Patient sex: F
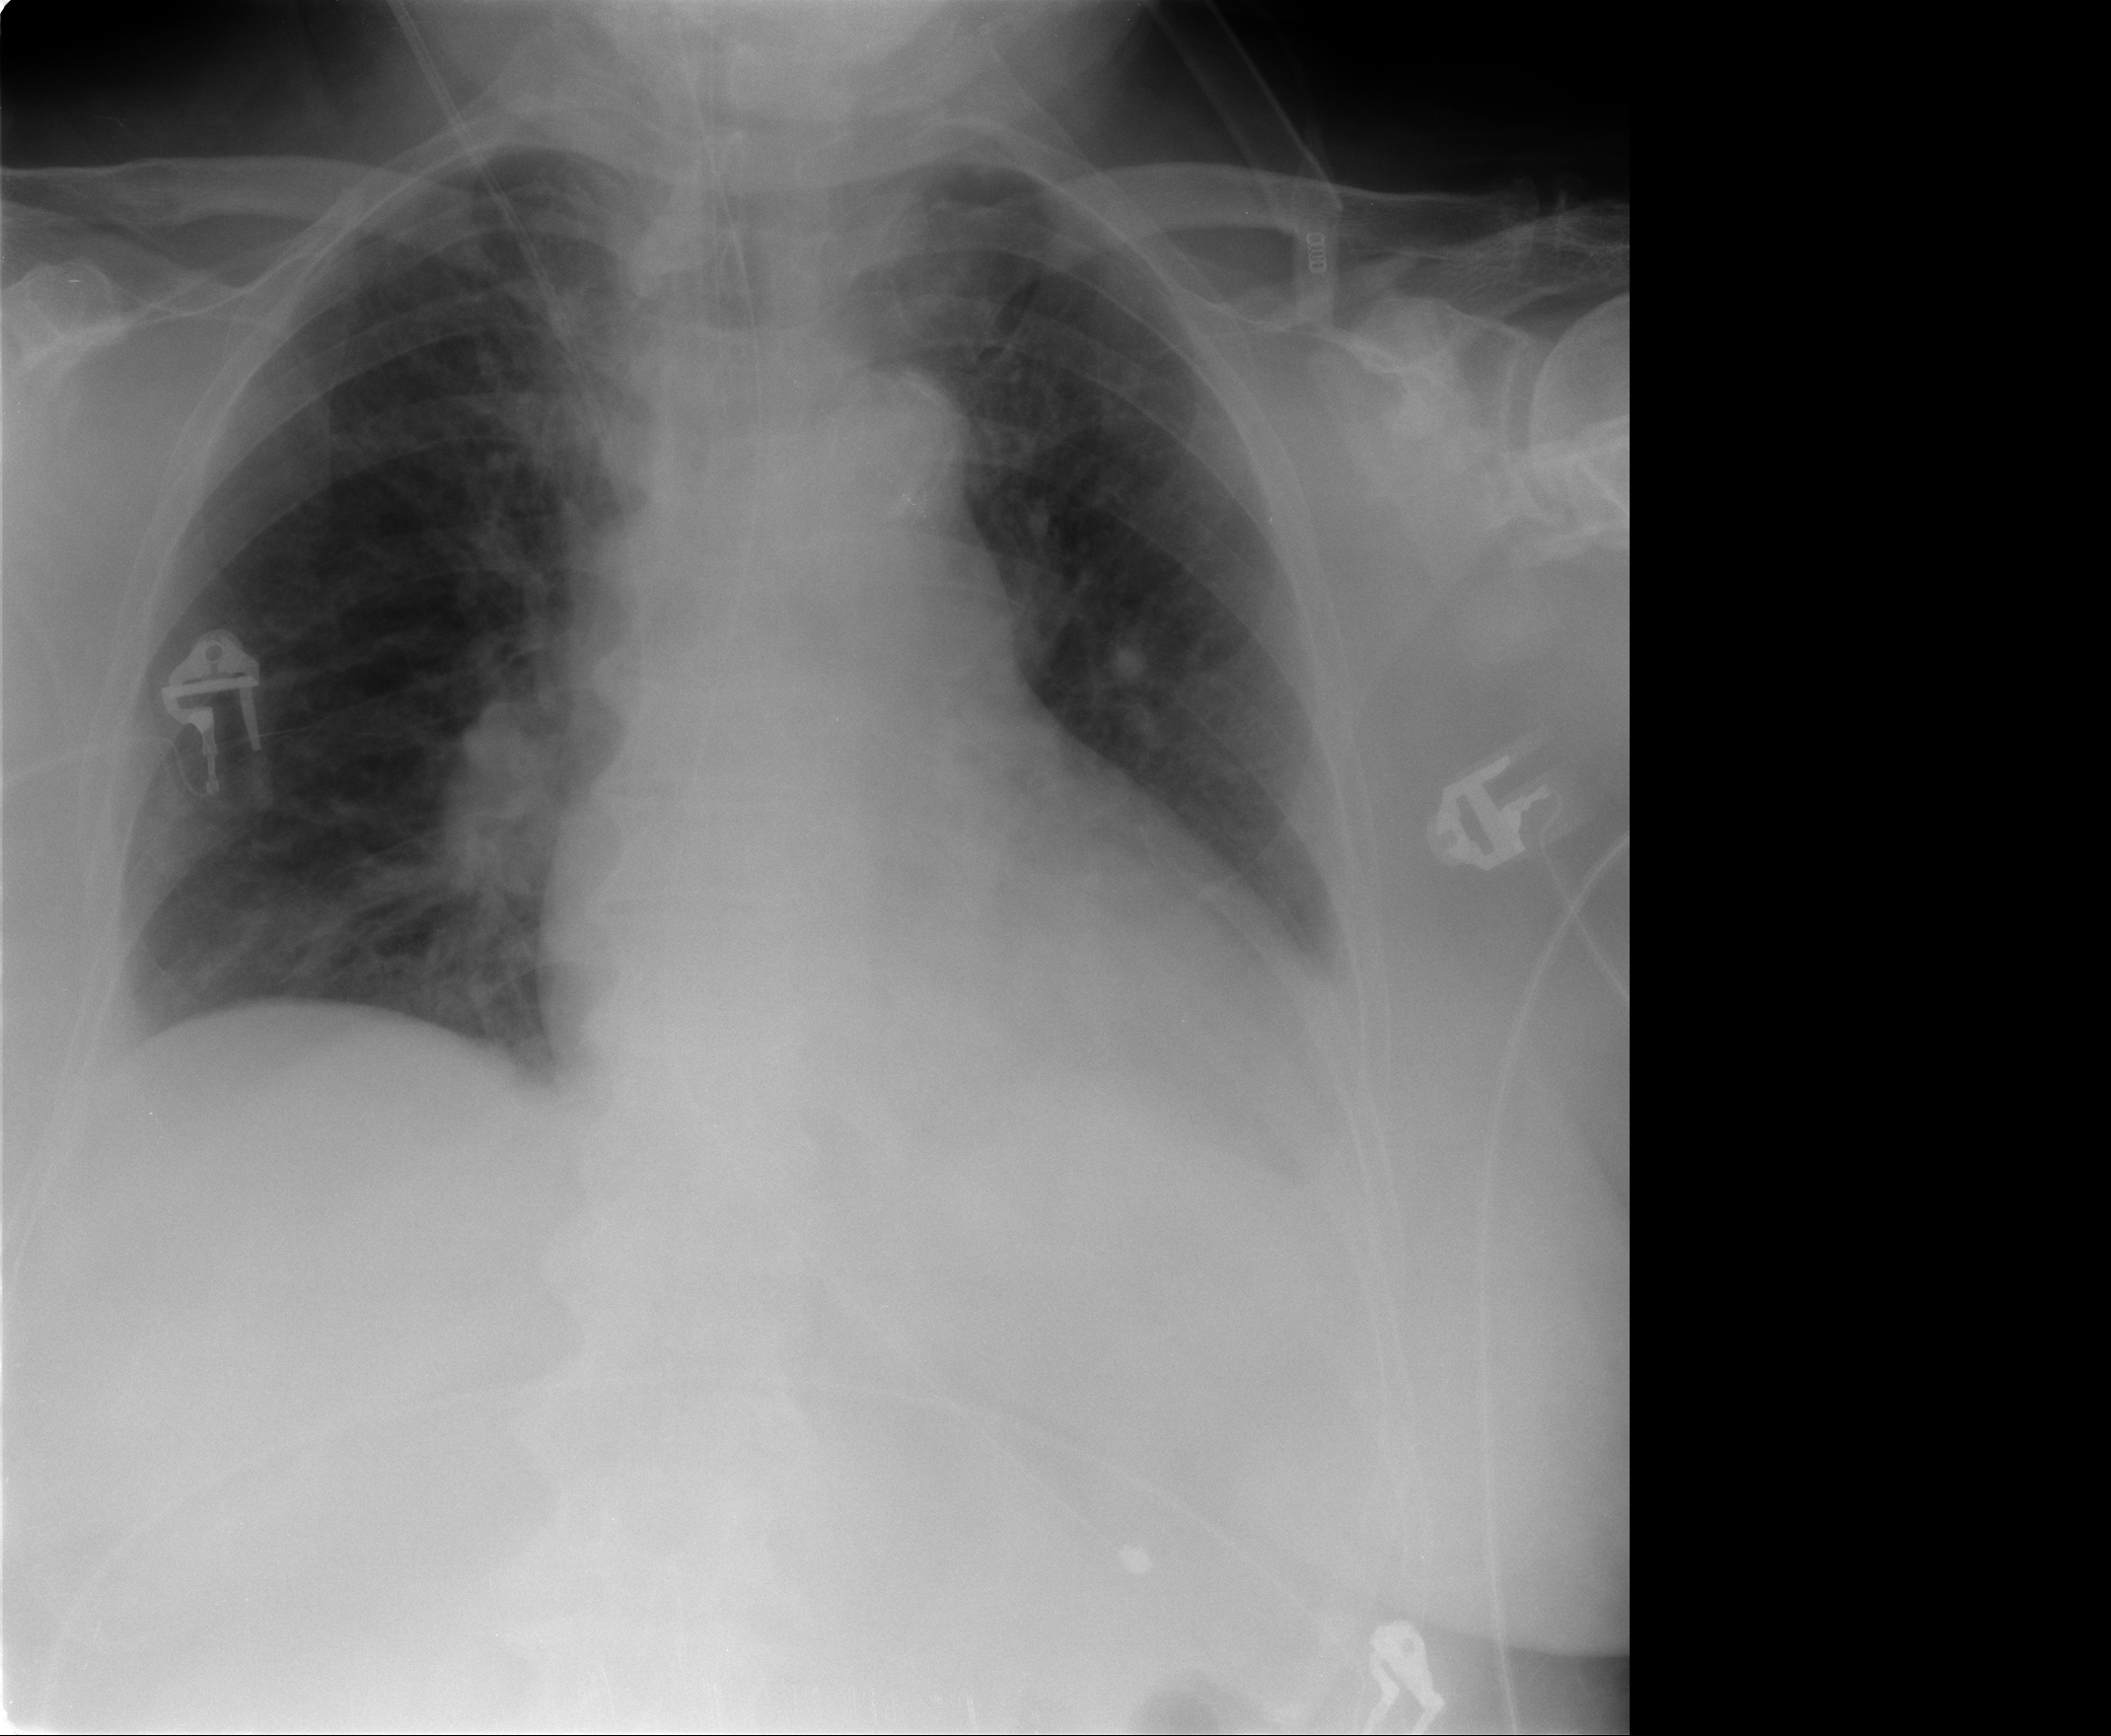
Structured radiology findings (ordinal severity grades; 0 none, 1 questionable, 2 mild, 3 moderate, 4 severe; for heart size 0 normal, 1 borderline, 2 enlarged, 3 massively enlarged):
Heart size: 2
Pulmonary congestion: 1
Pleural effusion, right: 0
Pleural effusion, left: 1
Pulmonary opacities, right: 1
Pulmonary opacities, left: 0
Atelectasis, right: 2
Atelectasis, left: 1